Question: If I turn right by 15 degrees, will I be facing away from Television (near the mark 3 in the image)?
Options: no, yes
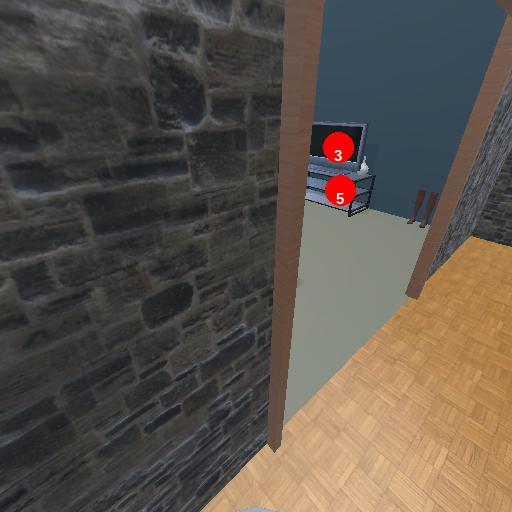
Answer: no